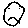
Label: smiley face